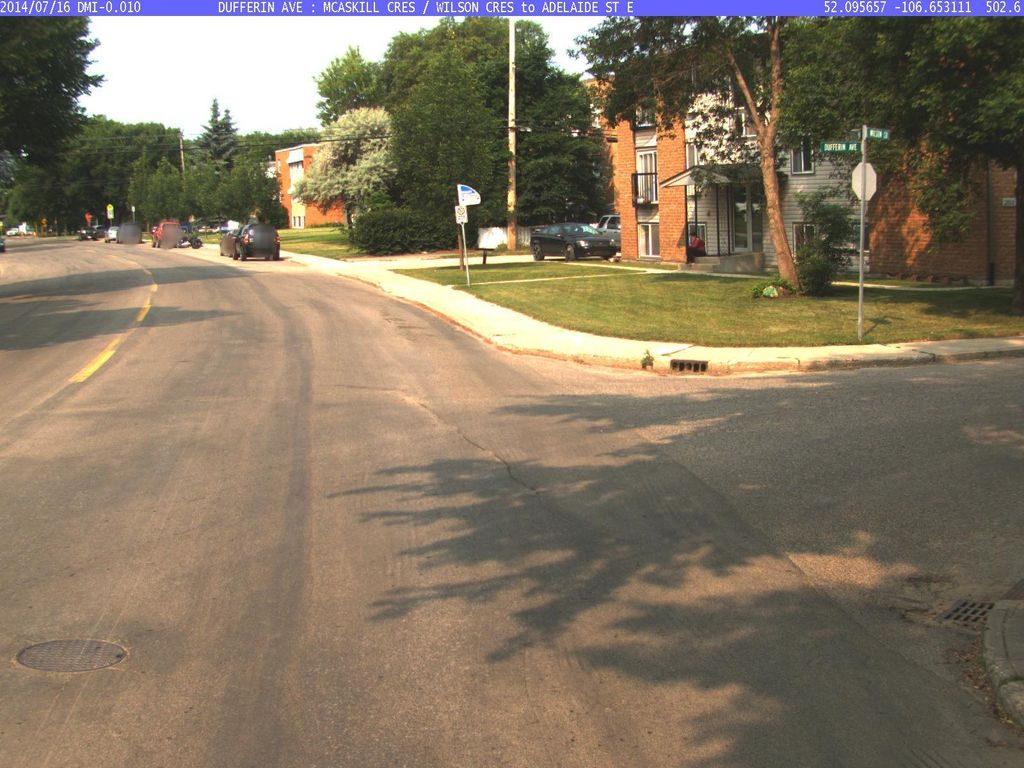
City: saskatoon